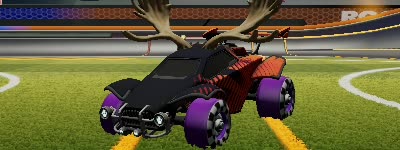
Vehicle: octane